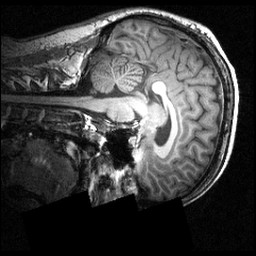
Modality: T1w
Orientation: sagittal
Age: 26
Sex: male
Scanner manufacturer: siemens
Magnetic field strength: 3.951 T
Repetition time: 1.5 s
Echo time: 0.00335 s